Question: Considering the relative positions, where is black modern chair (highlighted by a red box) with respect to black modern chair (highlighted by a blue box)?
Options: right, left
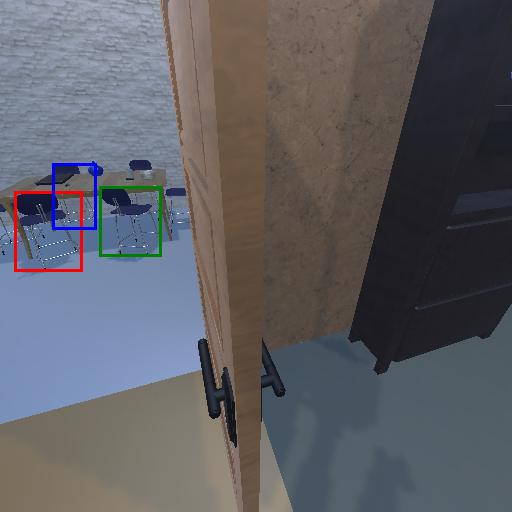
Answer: right